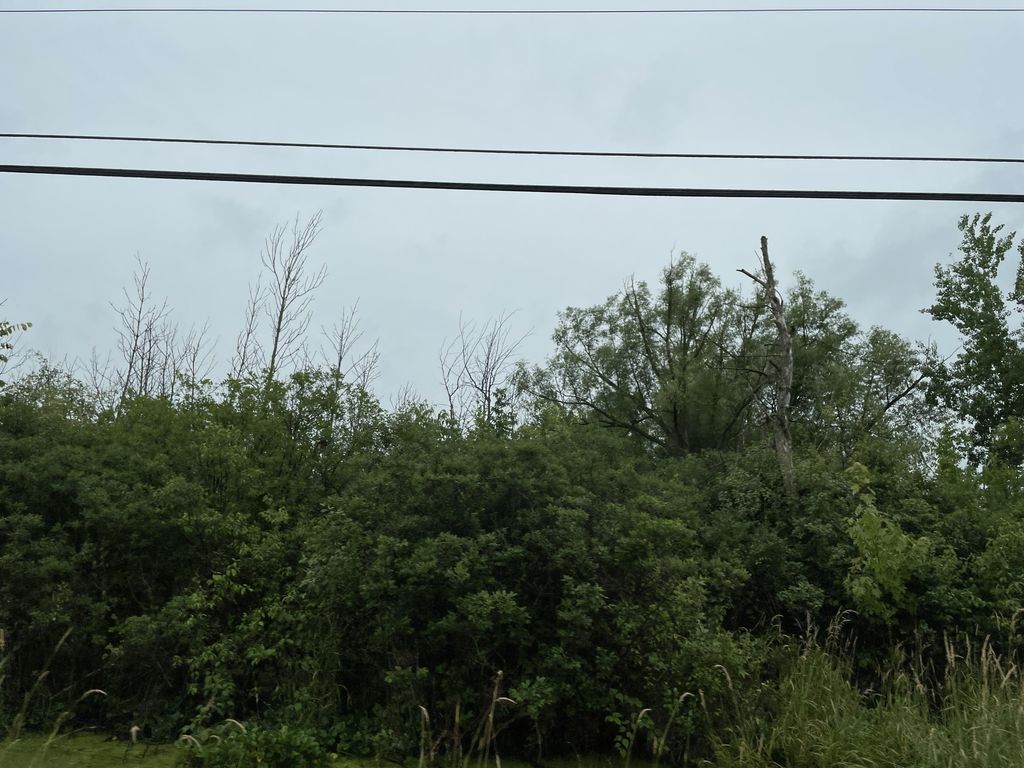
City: kitchener-waterloo